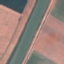
Label: River